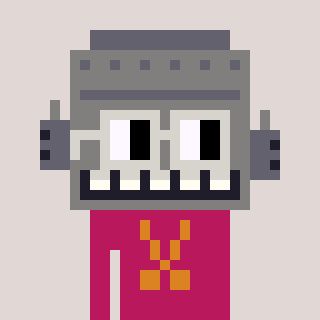
a pixel art character with square light gray glasses, a robot-shaped head and a darkpink-colored body on a warm background